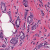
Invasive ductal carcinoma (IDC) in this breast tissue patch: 1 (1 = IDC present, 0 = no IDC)